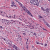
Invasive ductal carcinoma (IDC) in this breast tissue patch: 1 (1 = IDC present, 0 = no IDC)